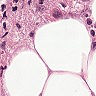
Metastatic tissue present: yes